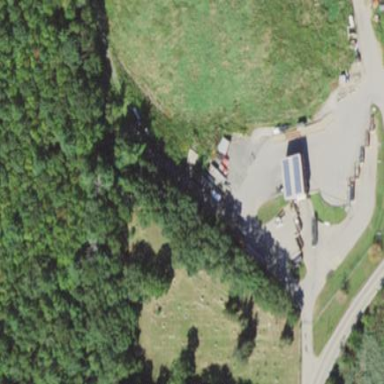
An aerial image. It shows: Cemetery area categorized as cemetery.